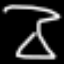
Label: hourglass